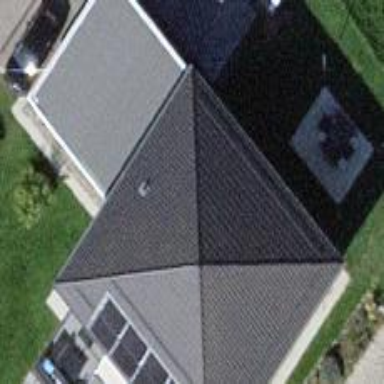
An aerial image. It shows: Simple and straightforward house.